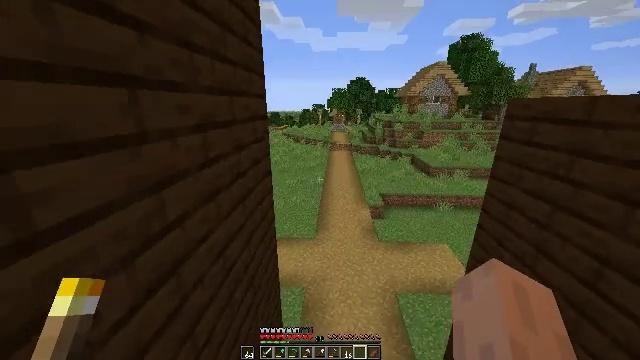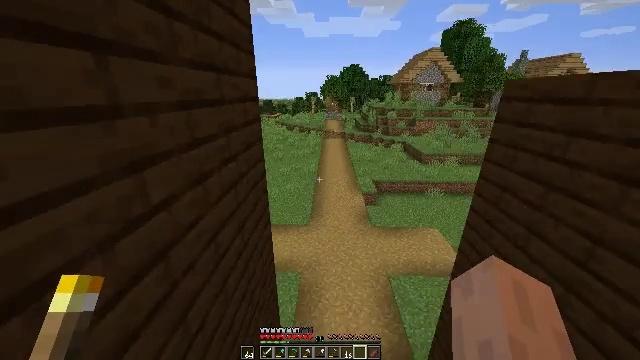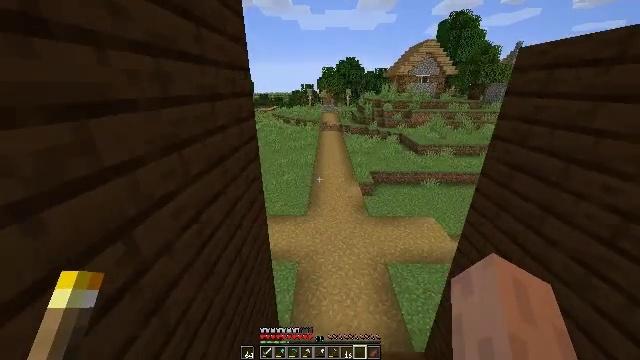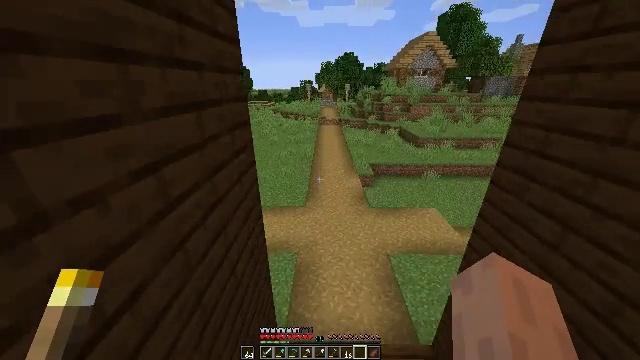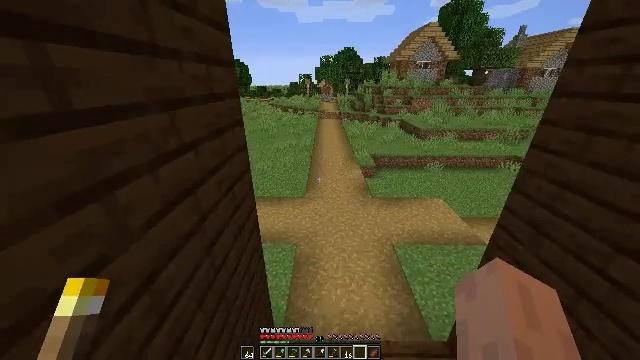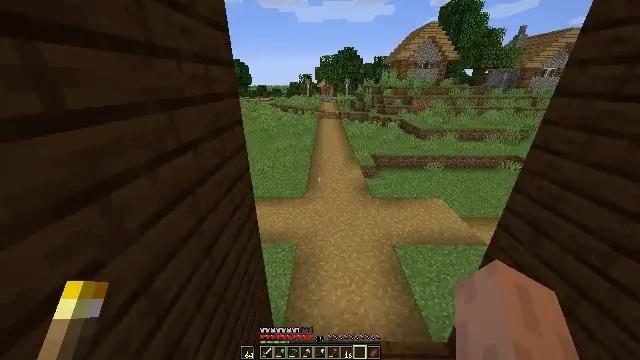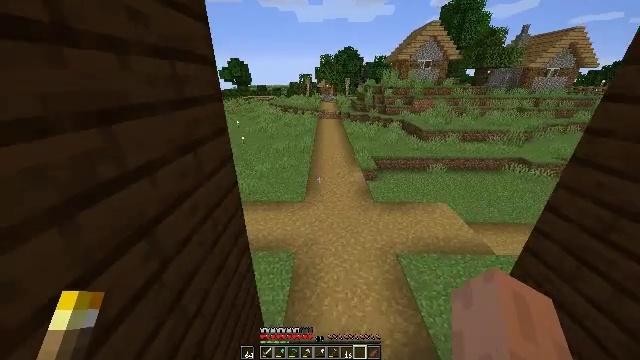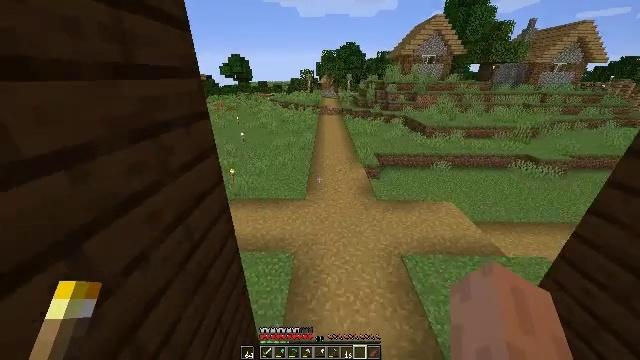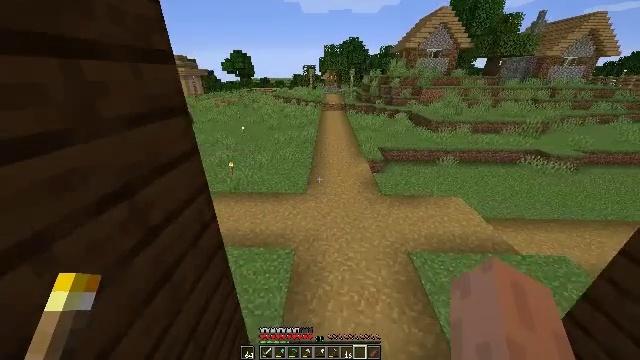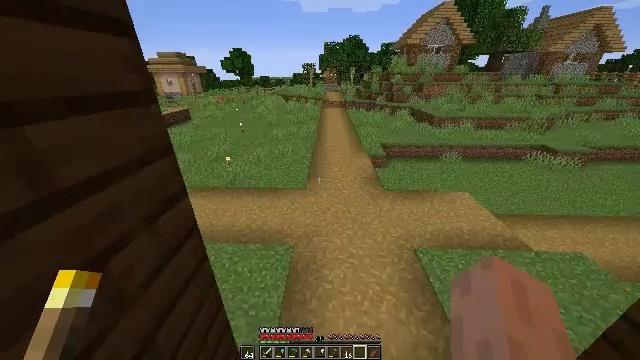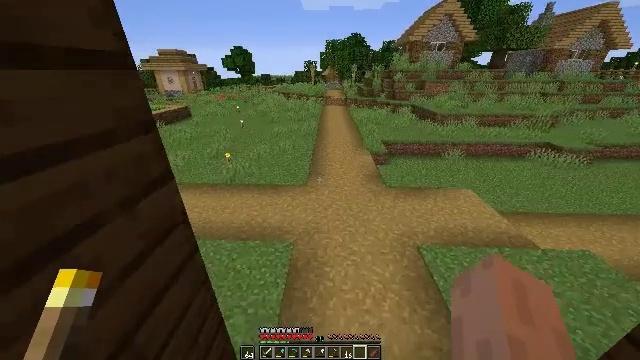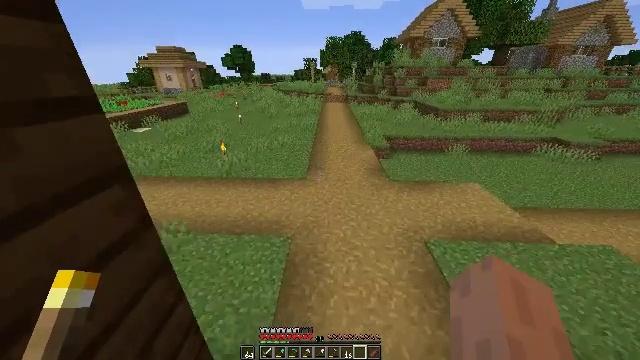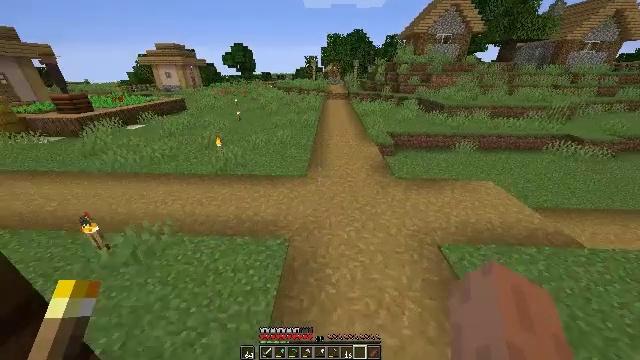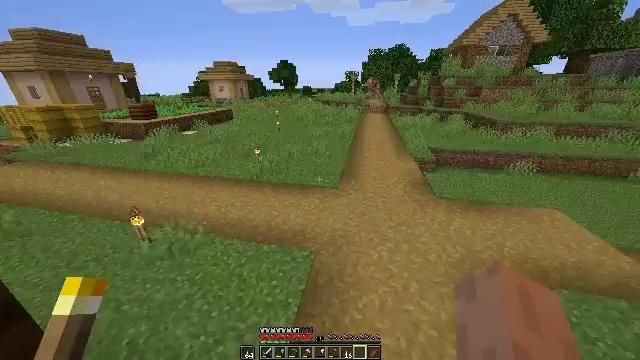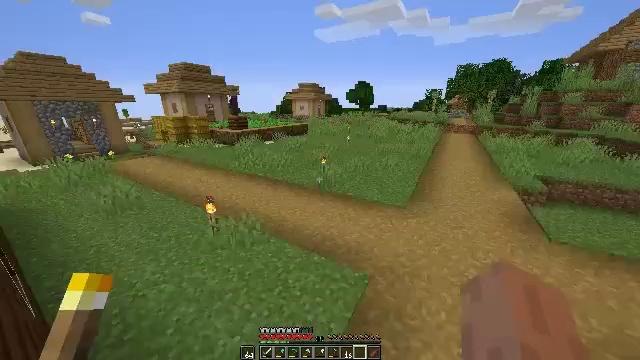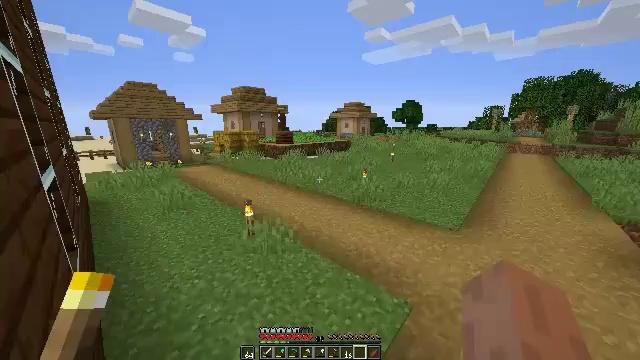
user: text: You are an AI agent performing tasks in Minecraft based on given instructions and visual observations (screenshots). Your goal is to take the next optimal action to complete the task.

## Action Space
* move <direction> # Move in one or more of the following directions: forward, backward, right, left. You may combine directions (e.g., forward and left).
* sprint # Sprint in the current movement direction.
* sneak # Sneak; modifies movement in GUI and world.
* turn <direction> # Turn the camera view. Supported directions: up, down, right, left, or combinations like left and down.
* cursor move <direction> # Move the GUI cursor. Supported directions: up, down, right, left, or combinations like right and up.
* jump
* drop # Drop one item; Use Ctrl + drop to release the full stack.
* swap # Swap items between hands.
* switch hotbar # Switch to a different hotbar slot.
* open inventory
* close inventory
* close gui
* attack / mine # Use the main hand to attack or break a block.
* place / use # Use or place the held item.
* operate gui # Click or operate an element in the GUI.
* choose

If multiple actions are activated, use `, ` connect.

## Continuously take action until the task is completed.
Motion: motion action
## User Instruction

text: Gather the iron door by mining it.
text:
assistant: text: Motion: move forward, sprint, turn right and down
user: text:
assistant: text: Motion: move forward, sprint, turn down
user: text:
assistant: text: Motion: move forward, sprint
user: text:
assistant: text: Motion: move forward, sprint
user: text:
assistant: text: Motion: move forward, sprint
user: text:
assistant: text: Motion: move forward, sprint
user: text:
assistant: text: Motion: move forward, sprint
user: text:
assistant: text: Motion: move forward, sprint
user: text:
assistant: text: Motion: move forward, sprint
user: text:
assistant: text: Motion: move forward, sprint
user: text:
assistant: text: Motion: move forward, sprint
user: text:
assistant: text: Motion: move forward, sprint
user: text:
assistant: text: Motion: move forward, sprint, turn left and up
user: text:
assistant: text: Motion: move forward, sprint, turn left and up
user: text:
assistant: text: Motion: move forward, sprint, turn left and up
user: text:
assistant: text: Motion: move forward, sprint, turn left and up
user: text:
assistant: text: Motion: move forward, sprint, turn left and up
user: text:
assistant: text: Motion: move forward, sprint, turn left and up
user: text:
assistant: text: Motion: move forward, sprint, turn left
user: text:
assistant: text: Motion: move forward, sprint
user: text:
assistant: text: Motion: move forward, sprint, turn left
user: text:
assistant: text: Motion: move forward, sprint, turn left and up
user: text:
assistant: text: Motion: move forward, sprint
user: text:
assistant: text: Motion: move forward, sprint
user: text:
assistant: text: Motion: move forward, sprint
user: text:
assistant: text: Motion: move forward, sprint, turn left
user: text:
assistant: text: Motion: move forward, sprint
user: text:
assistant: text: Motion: move forward, sprint
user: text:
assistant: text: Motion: move forward, sprint
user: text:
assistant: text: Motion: move forward, sprint